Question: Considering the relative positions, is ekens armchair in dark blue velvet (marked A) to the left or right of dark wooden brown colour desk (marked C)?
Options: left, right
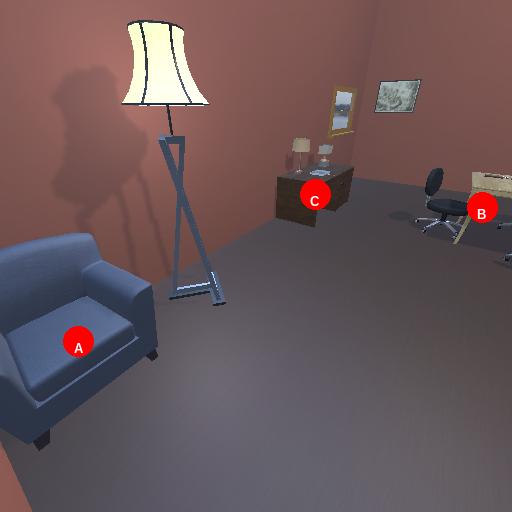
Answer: left